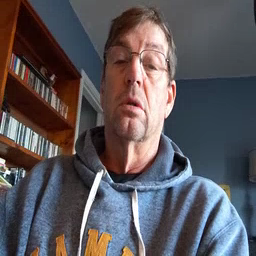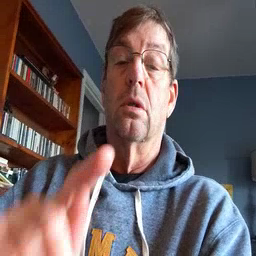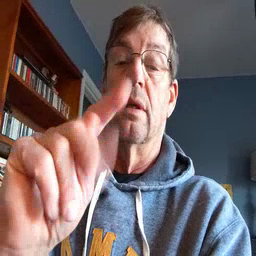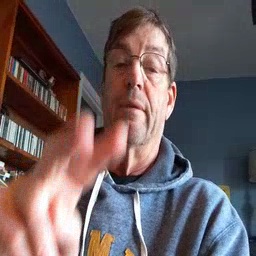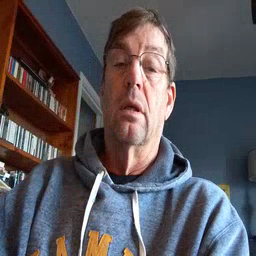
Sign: TV